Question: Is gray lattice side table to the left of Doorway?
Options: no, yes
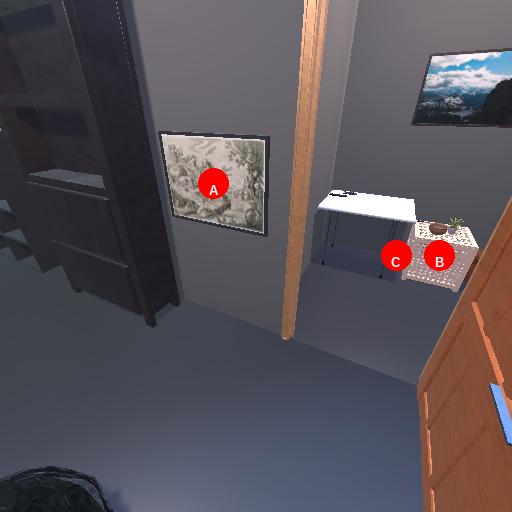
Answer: no